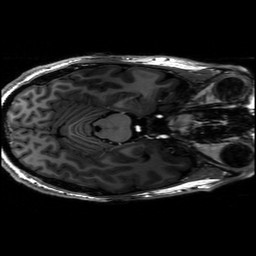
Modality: T1w
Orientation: axial
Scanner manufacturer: siemens
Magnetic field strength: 6.98 T
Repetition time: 2.5 s
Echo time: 0.00191 s